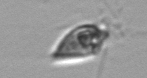
Label: Oxytoxum